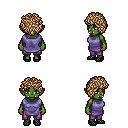
a pixel art fantasy rpg character, female body template, orc, green skin, chain tabard jacket, magenta pants, blonde curly afro hairstyle, ghillies, four views (front, back, left, right), 2x2 character sprite sheet, small pixel art, hard edges, no anti-aliasing